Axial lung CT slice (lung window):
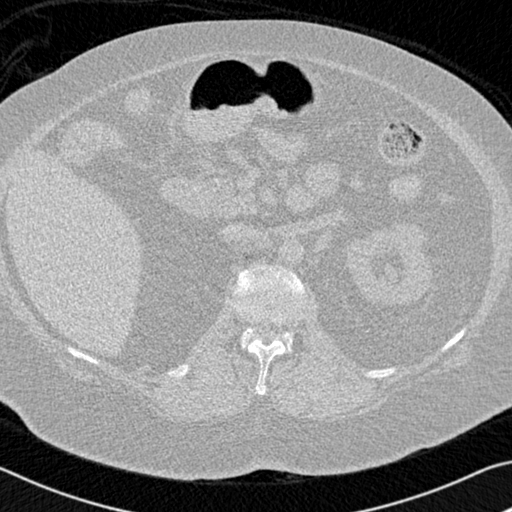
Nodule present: no